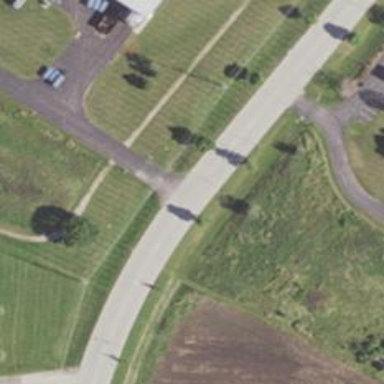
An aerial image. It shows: Service road.